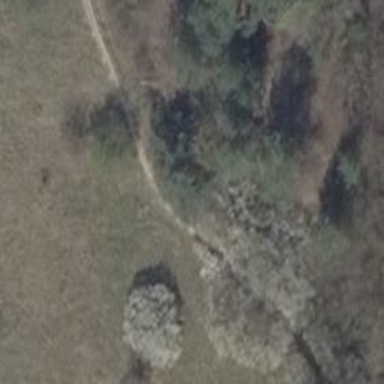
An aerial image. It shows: Dirt path.